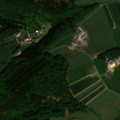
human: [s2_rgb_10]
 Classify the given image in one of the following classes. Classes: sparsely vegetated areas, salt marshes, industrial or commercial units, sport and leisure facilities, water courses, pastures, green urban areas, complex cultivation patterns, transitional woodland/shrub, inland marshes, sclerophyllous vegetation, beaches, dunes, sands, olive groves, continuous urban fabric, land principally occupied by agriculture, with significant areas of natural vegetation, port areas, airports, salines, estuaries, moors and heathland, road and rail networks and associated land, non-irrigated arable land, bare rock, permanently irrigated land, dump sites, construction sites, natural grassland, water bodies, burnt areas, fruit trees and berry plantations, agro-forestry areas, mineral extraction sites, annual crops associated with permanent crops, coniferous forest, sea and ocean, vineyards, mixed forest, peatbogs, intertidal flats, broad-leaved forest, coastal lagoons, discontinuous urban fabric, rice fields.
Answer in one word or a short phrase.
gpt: non-irrigated arable land, pastures, broad-leaved forest, coniferous forest